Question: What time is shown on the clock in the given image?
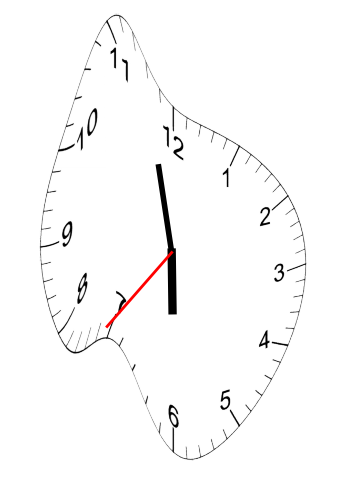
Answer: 05:57:36